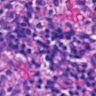
Metastatic tissue present: no